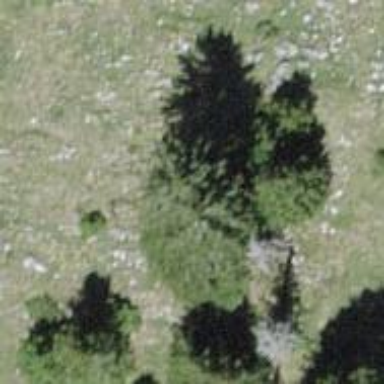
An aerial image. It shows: Needle-leaved tree in nature.